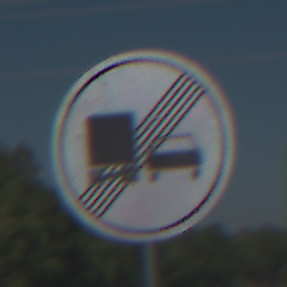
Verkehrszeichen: EndeUeberholverbotKraftfahrzeuge
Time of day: MorningAfternoon
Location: Outdoor (Special)
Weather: Clear
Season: NotSpecified
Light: Natural